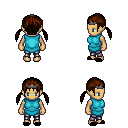
a pixel art fantasy rpg character, female body template, human, tanned skin, teal tunic, metal pants, brown twin-tailed hairstyle, iron tiara, black slippers, four views (front, back, left, right), 2x2 character sprite sheet, small pixel art, hard edges, no anti-aliasing